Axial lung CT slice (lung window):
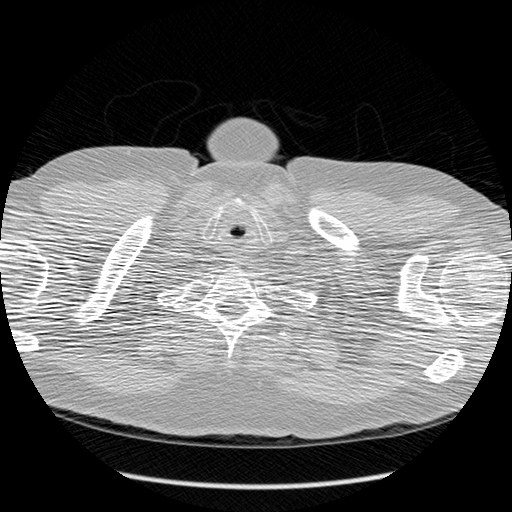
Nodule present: no